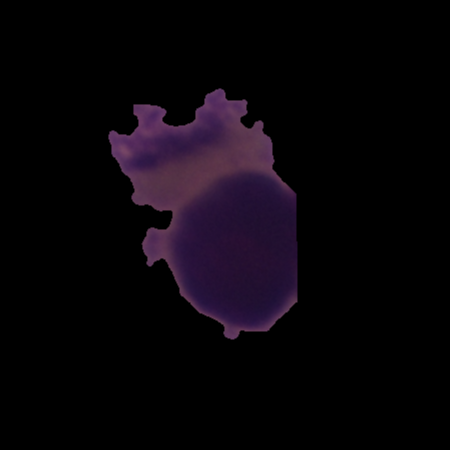
Label: healthy